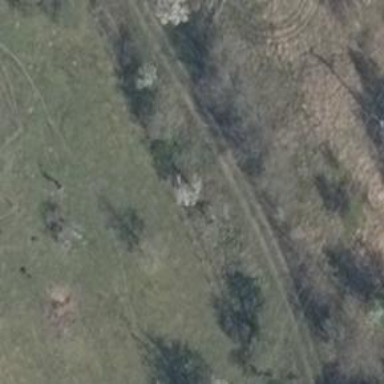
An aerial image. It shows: Row of trees in natural setting.